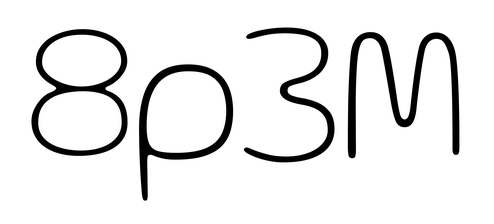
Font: Gluten_Thin